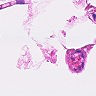
Metastatic tissue present: no